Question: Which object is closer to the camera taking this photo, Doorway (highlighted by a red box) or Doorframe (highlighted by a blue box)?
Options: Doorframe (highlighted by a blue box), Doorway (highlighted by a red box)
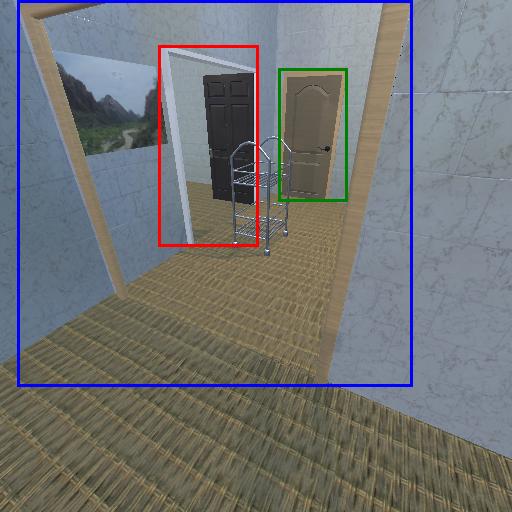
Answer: Doorframe (highlighted by a blue box)